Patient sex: M
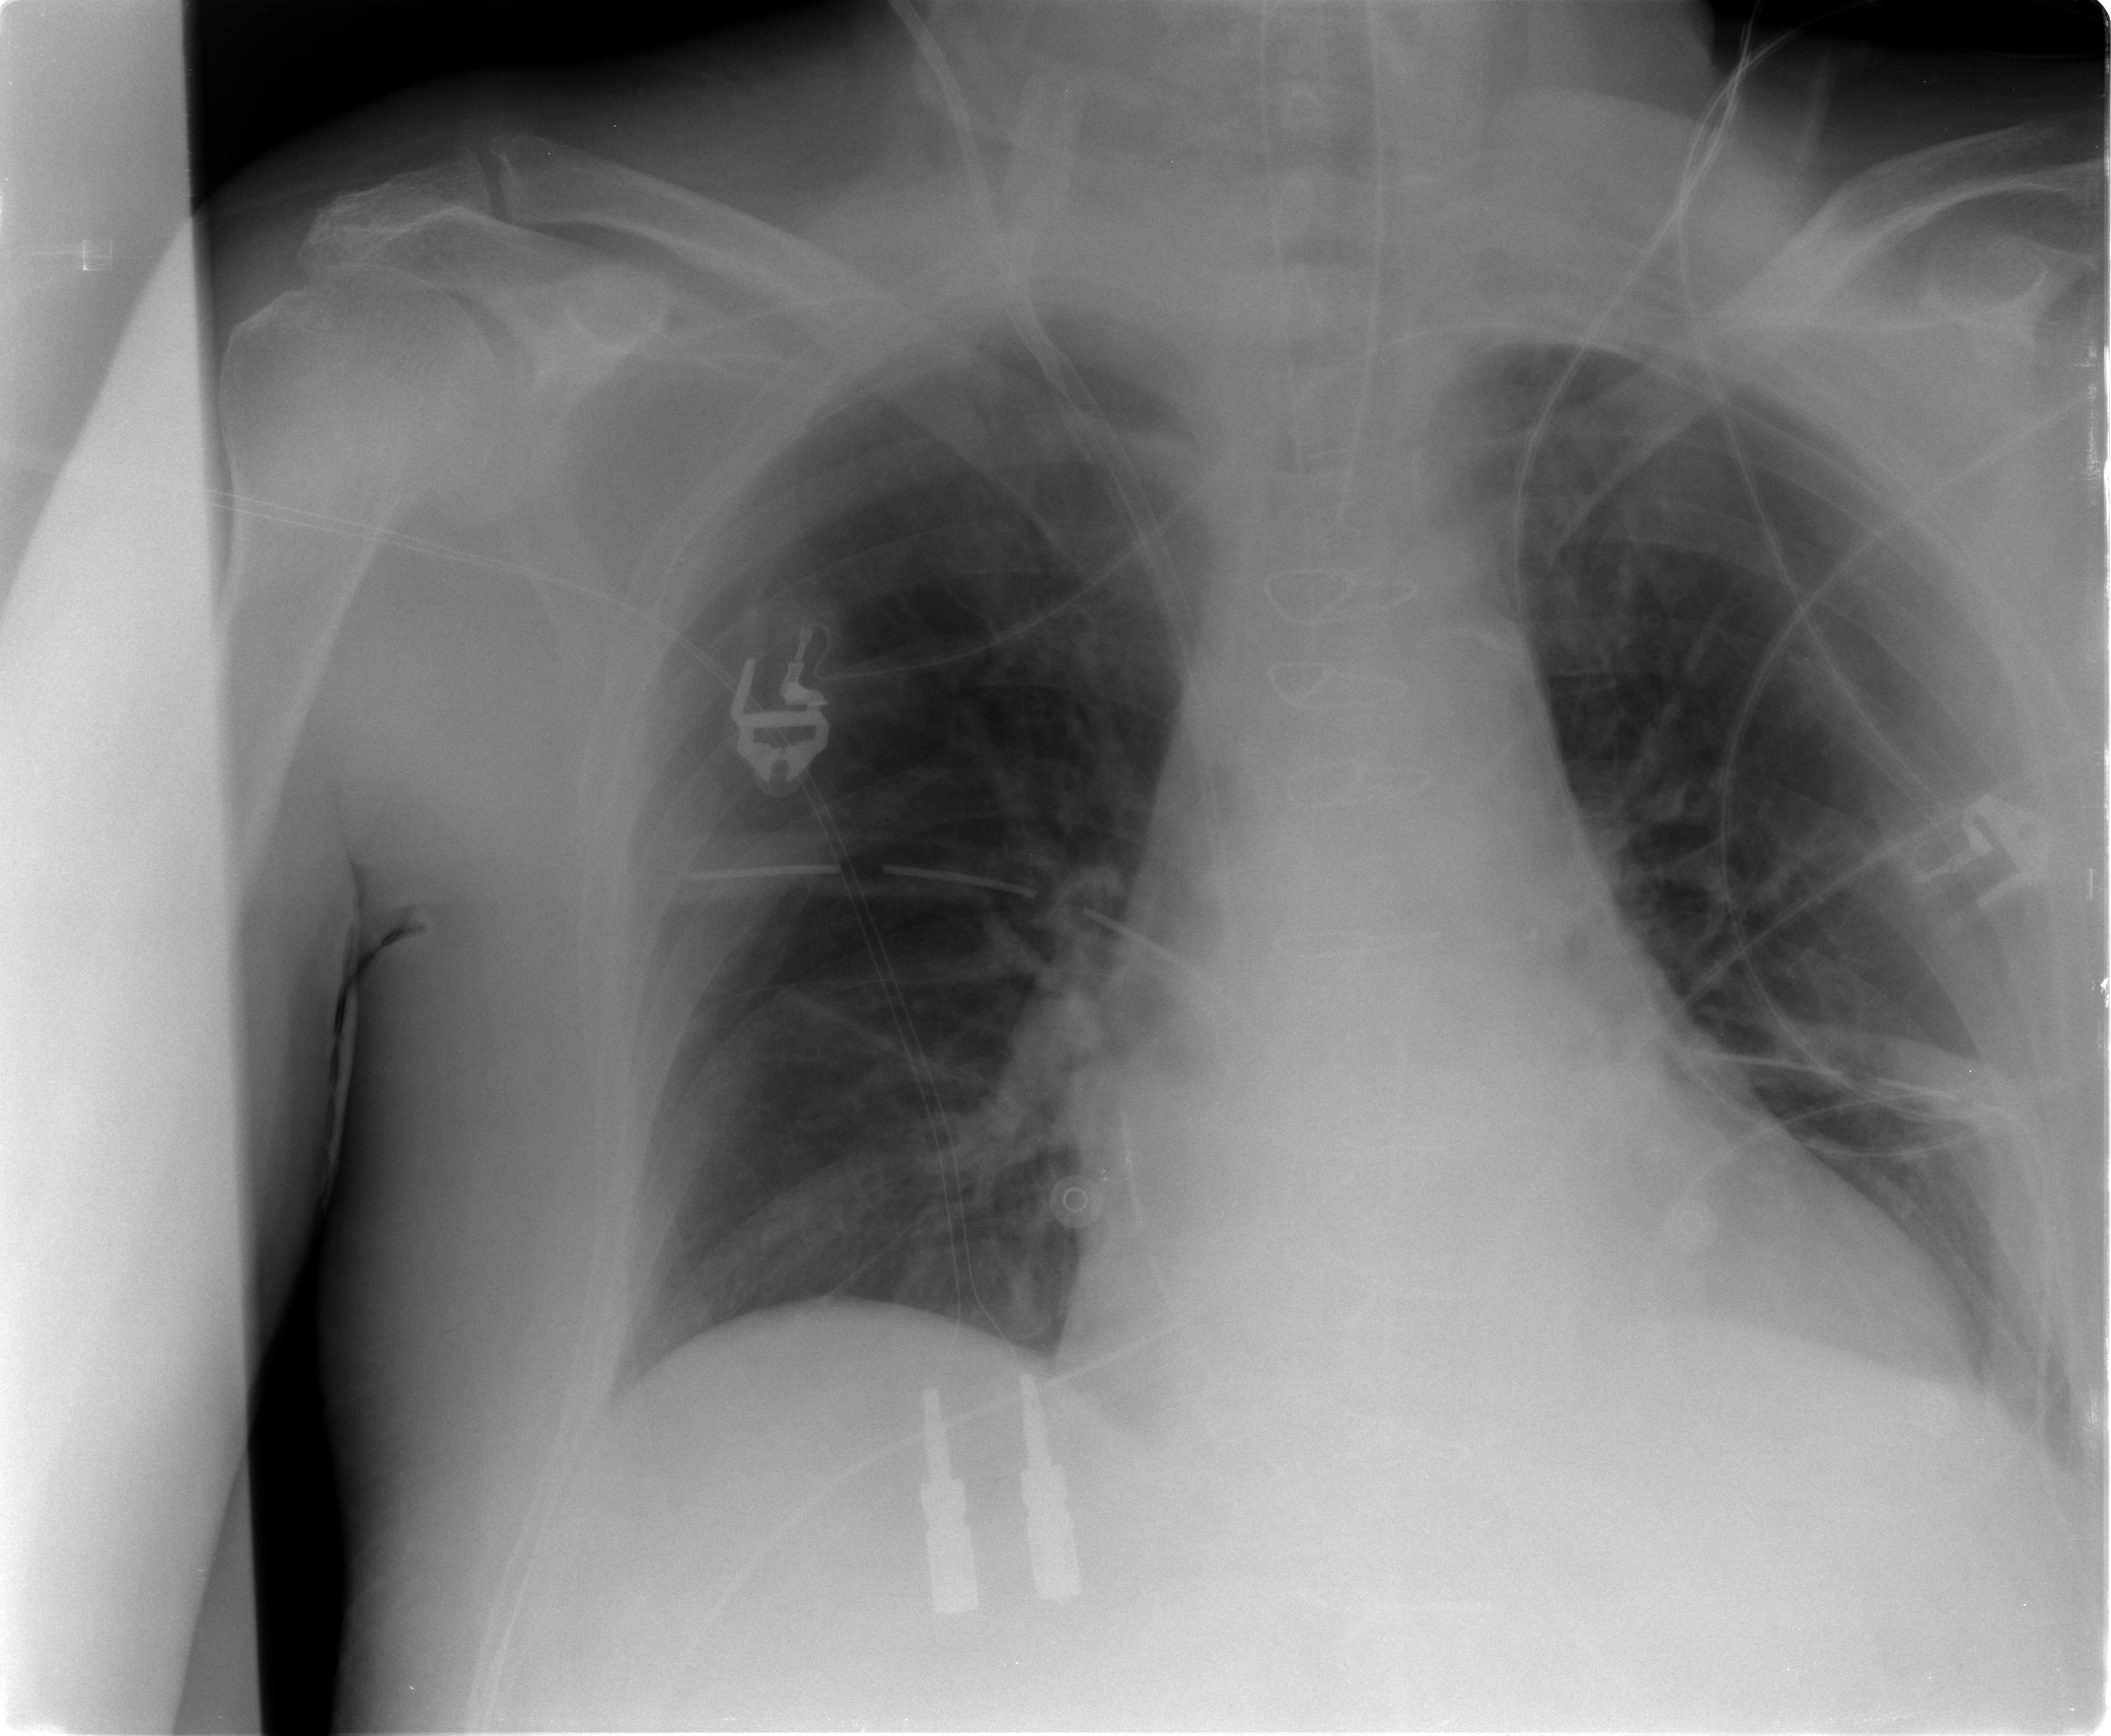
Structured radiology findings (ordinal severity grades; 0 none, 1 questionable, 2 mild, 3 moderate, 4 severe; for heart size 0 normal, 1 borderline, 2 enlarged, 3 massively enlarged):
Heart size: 1
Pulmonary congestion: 0
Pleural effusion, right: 0
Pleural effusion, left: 1
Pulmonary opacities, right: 0
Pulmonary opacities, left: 0
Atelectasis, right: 0
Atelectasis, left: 2